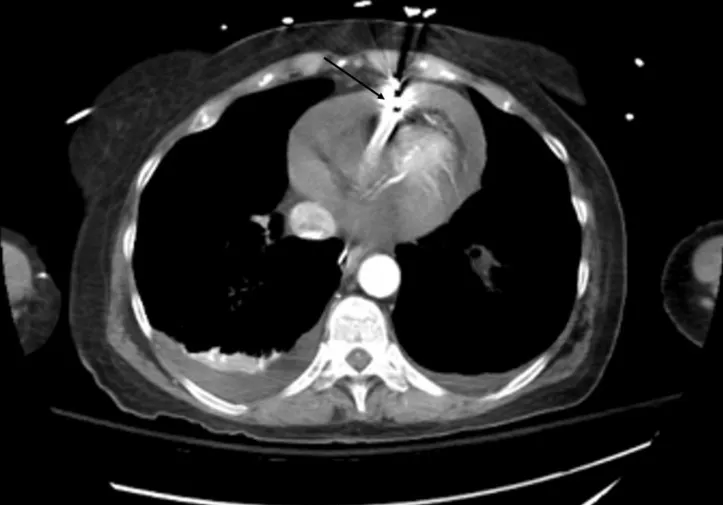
Pacemaker wire traversing pericardium with moderate pericardial effusion. . Bilateral pleural effusions are also noted.
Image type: radiology (ct)